Question: Fist of all I want to say that I've read these two discussions:
<URL> and
<URL>. So, I know about Portable Class Librariy project type which might be an answer to my question. But it isn't an answer for my case.
## Problem
I have some old code-base in my project 'WindowsClassLibraryNetFw35'. I need this project to be a class library which targets .NET Framework 3.5. The reason for it is that some dependent applications are deployed on customers' machines which don't have .NET Framework 4+ installed. Unfortunately I can't force my customers to upgrade their environment.
Now I create new project(s) for Windows 8 and Windows Phone 8. As you know, Windows Phone 8 projects will fail when I attempt to reference my old library because it is not a compatible Windows Phone project (see screenshot).

## Question
What is the best way to reorganize my project type(s) in order to be able to support both my old and new projects?
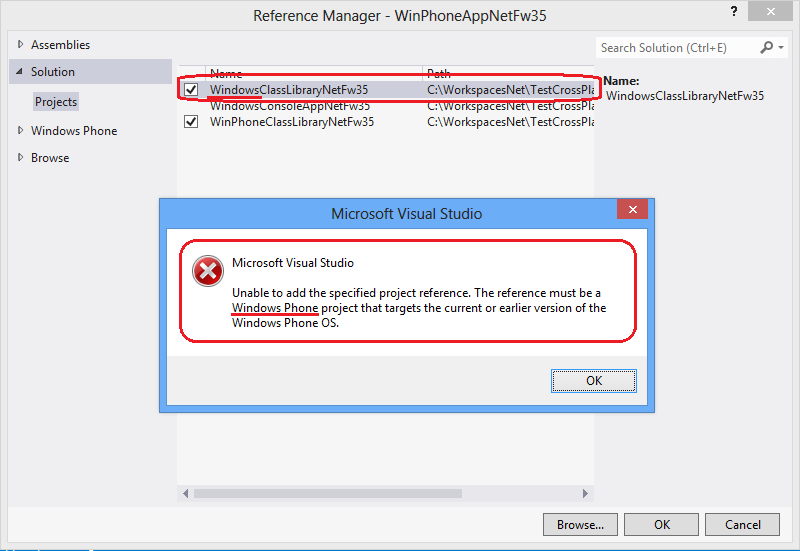
Answer: I would still aim to get a PCL working, but if that fails, you can use the same code in two different projects.
Create two different projects, one Windows Phone, the other a Windows Store App. Add a file to one, then add that other file <URL> to the other project. This means you have a single source file between two different projects, but will be compiled with each respective runtime tools. Then you can do things like this in your code:
'''
void Foo()
{
#if WinRT
//WinRT specific code here
#elif WindowsPhone
//Silverlight specific code here
#endif
}
'''
Just add the respective compiler constants on the Build tab of your Windows Phone and WinRT projects. This is far a more tacky solution, but sometimes its the only approach that works.